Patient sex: F
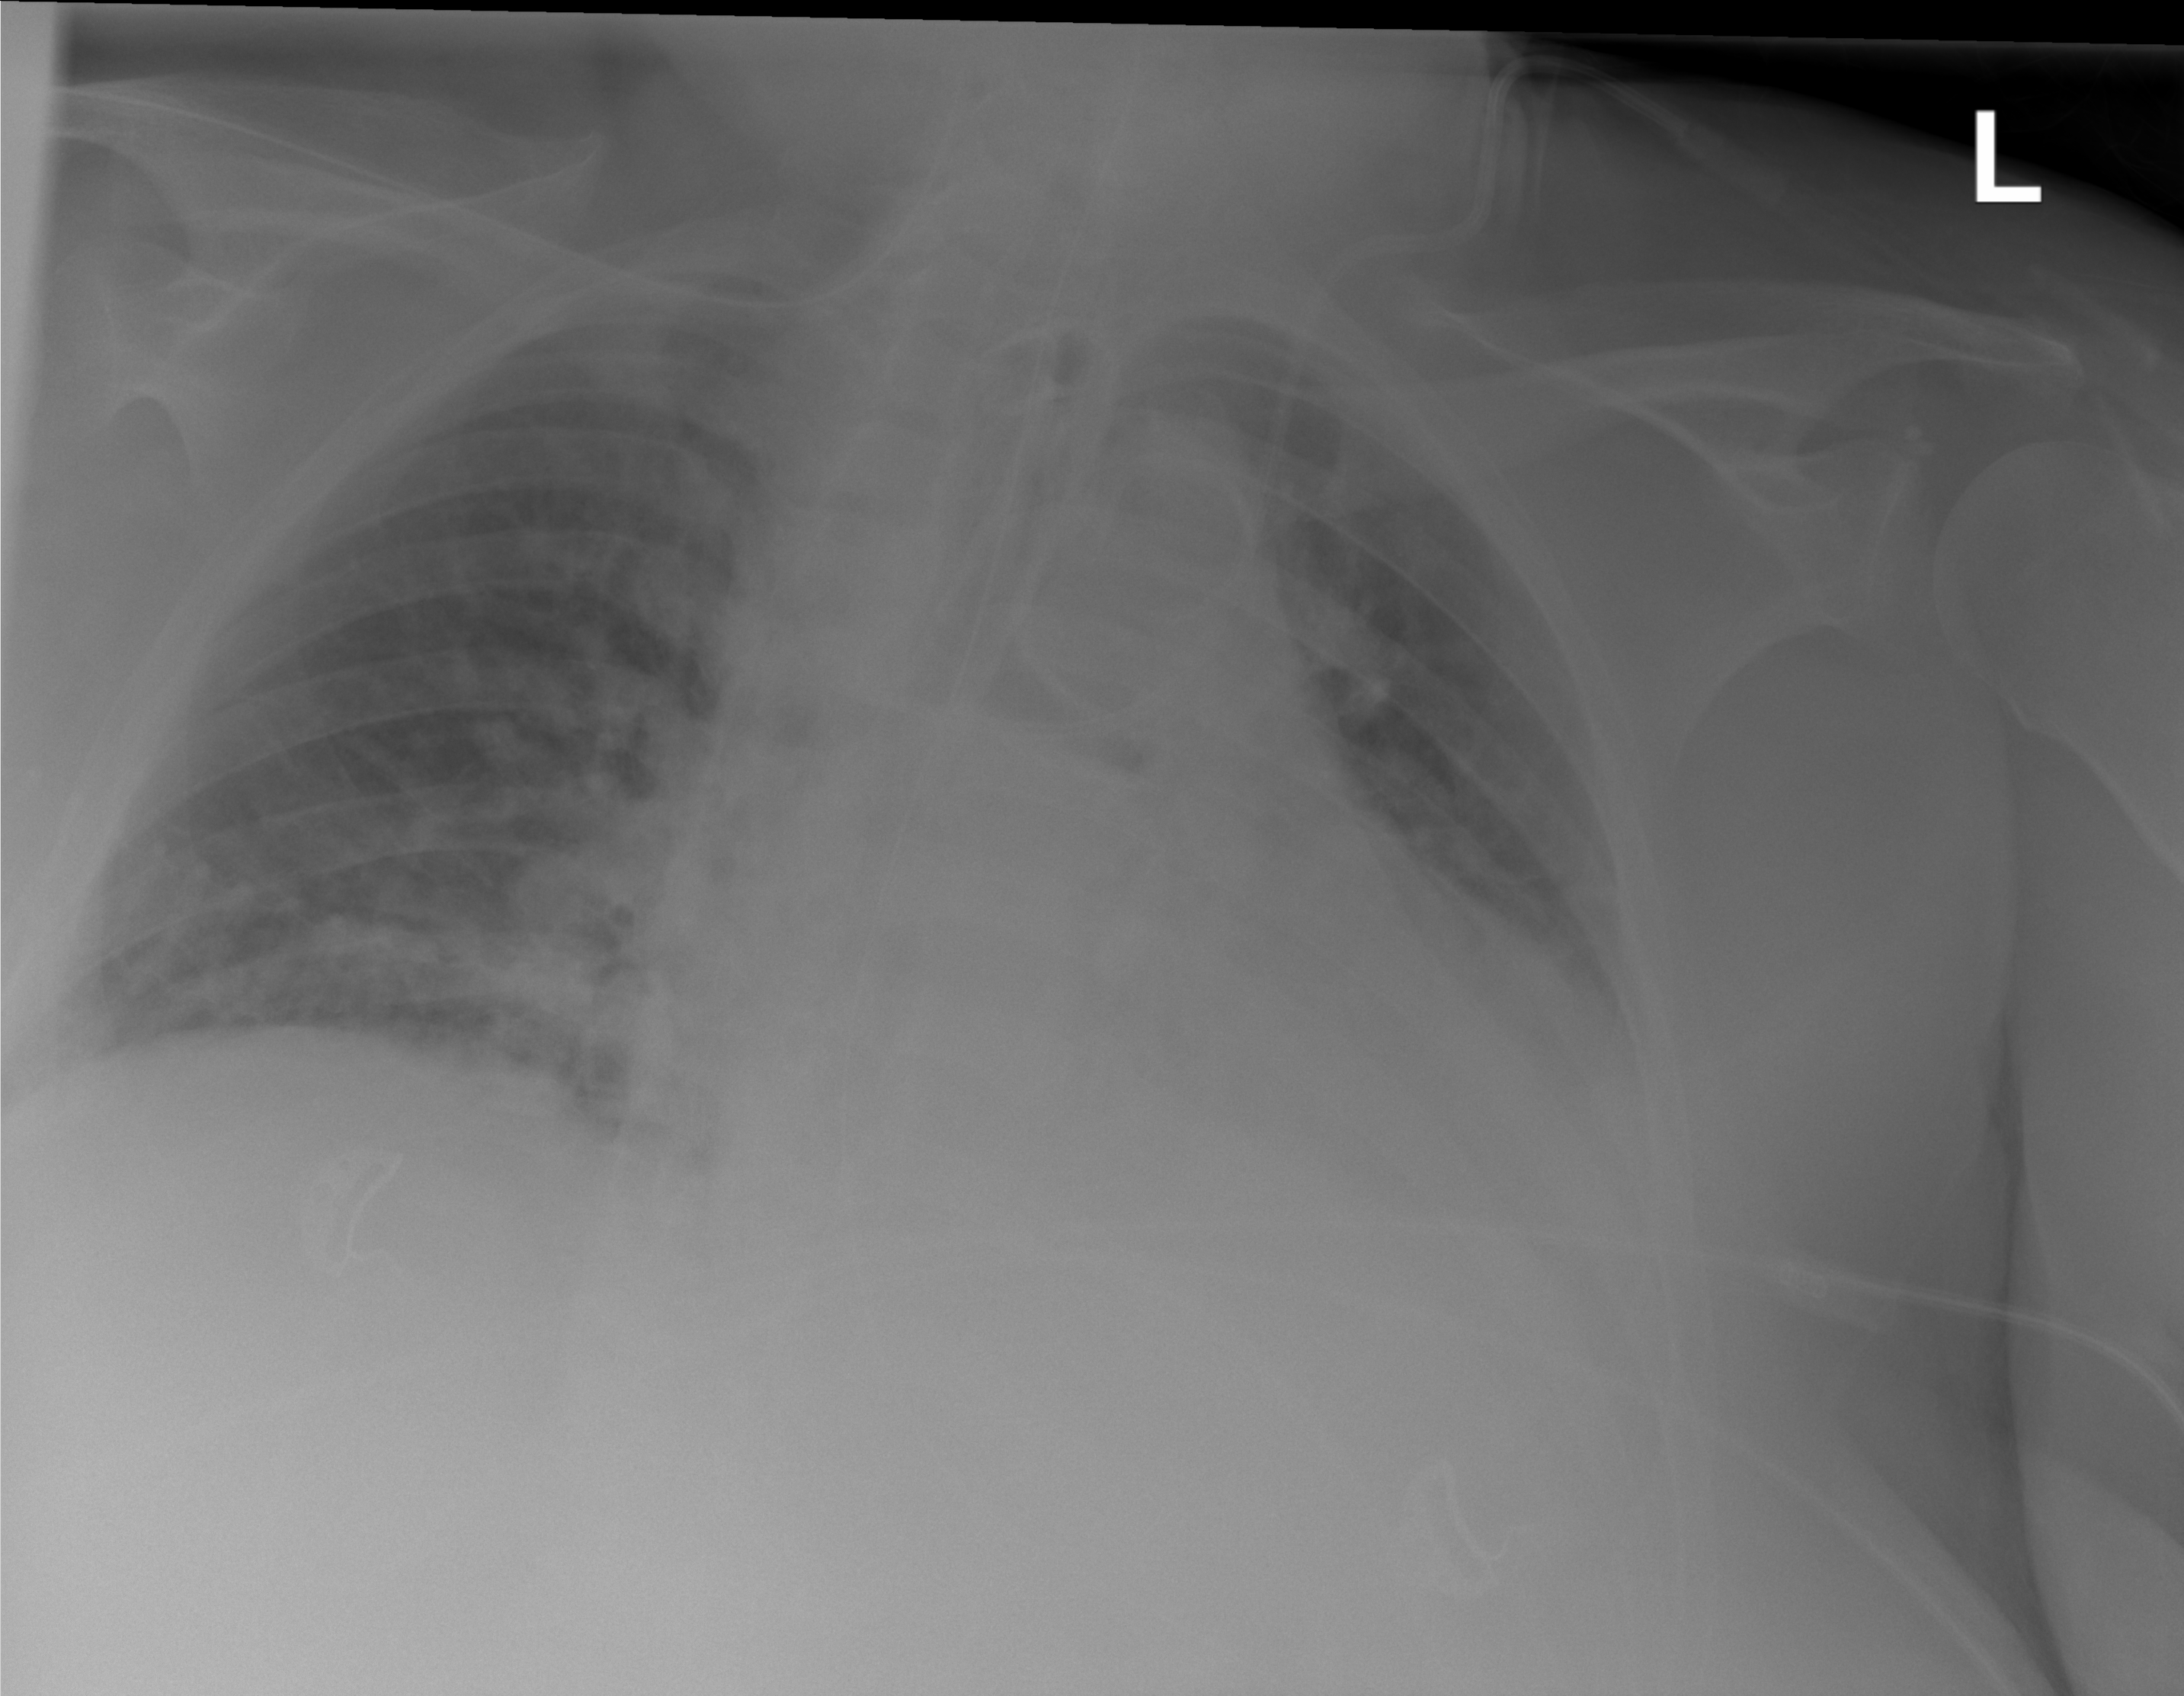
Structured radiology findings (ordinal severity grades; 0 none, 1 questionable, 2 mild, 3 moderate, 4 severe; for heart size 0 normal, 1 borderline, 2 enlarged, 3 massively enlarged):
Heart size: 2
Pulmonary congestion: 2
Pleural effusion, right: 1
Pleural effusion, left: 2
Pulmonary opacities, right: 2
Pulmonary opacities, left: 2
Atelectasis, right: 2
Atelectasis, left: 3